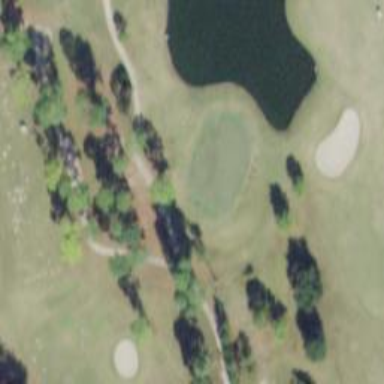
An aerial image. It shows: Golf hole.